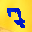
Label: 7